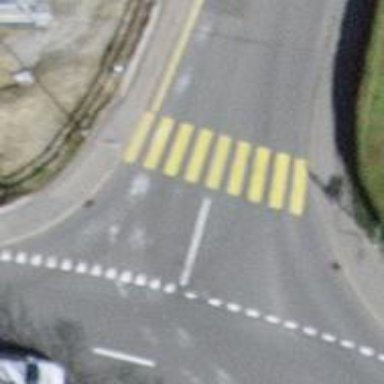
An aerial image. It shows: Uncontrolled zebra crossing with notable zebra markings.